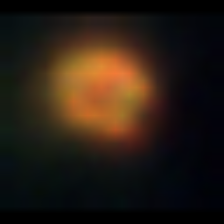
Taxon: NanoPlankton
Group: Other